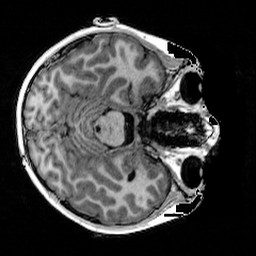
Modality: T1w
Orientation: axial
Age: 10
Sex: male
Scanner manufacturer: siemens
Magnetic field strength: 3 T
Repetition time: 4 s
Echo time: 0.00289 s